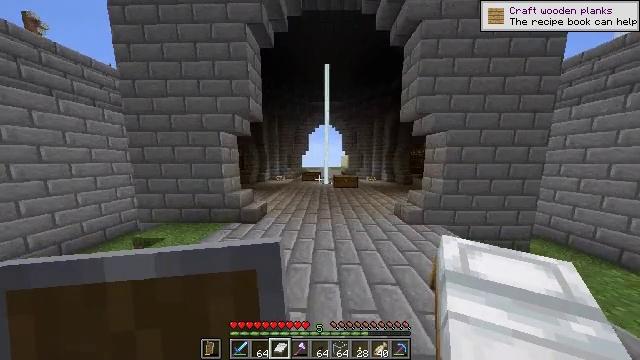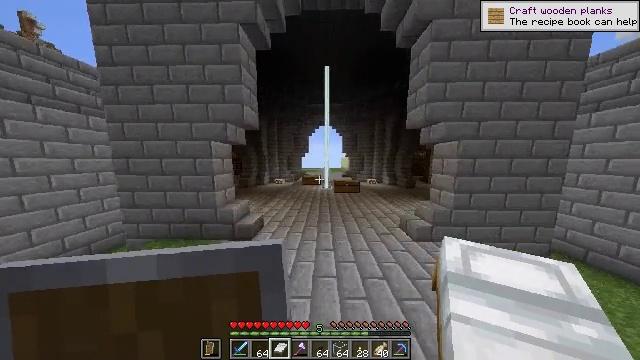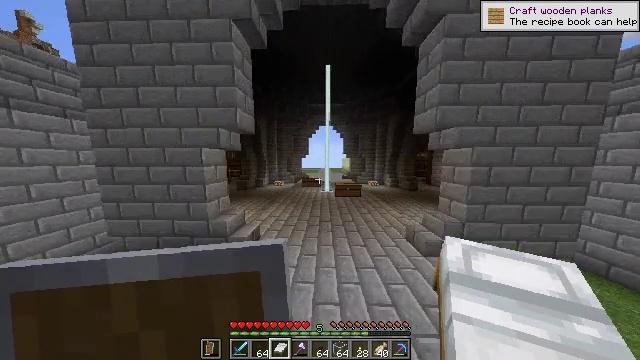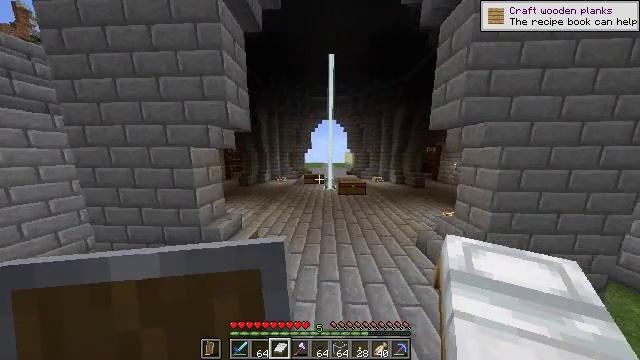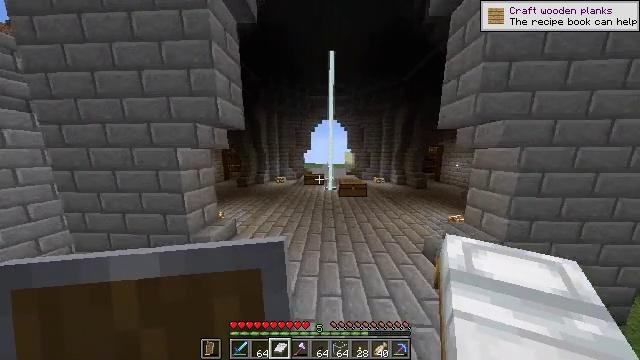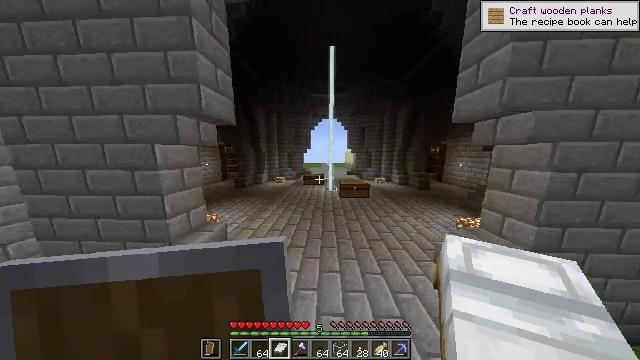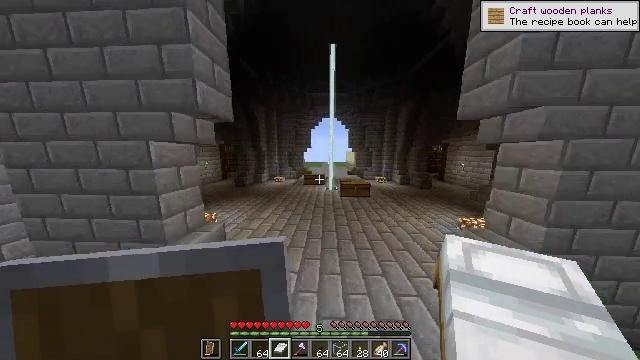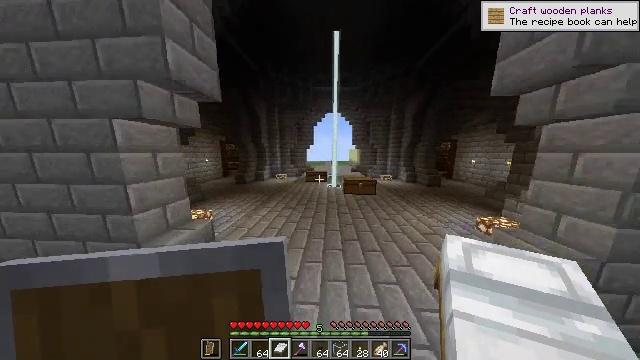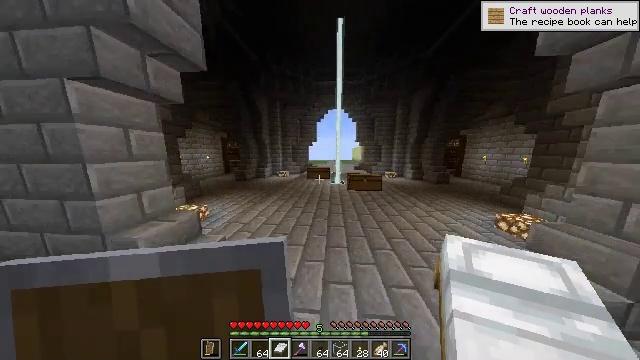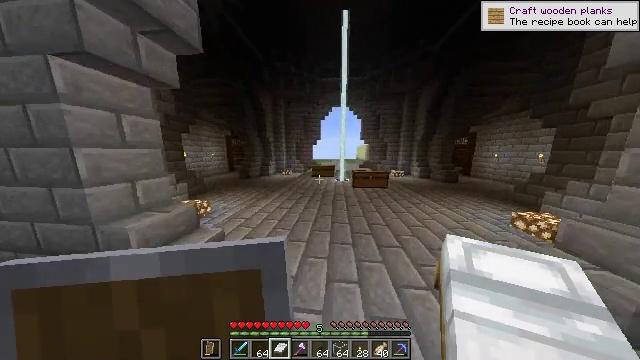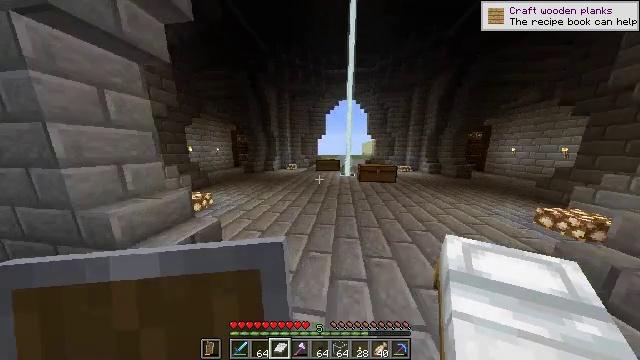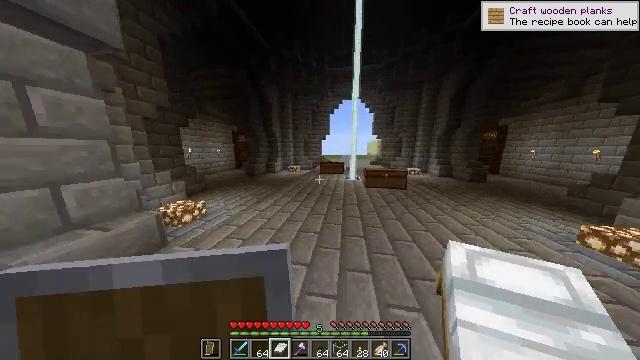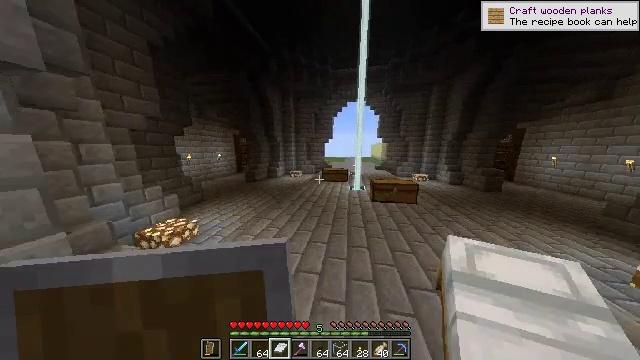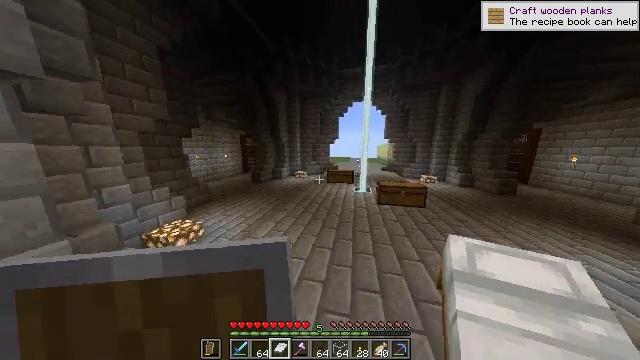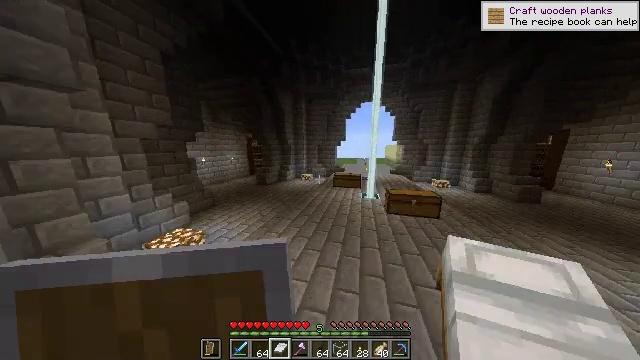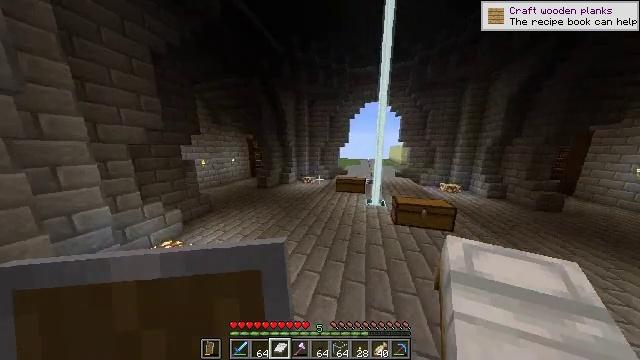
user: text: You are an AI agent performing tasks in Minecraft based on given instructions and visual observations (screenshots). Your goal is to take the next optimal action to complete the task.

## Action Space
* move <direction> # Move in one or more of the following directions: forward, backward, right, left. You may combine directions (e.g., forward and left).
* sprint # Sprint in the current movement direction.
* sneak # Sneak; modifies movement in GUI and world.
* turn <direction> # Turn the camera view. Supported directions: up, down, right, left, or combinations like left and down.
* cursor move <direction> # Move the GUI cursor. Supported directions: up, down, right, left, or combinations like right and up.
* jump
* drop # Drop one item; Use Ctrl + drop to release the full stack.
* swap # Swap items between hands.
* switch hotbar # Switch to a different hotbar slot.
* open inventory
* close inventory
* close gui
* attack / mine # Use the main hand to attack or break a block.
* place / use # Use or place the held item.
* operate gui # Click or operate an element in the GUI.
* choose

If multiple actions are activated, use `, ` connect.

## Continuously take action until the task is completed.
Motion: motion action
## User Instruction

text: Craft some iron bars in the crafting table.
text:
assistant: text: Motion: move forward, jump
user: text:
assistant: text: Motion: move forward, jump
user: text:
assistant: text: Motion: move forward, turn left and down, jump
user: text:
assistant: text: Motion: move forward, jump
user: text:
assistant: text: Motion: move forward, jump
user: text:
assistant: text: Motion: move forward, jump
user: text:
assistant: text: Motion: move forward, turn left, jump
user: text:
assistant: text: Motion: move forward, turn left, jump
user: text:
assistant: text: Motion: move forward, turn left, jump
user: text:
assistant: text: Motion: move forward, turn left and down, jump
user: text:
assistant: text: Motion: move forward, turn left, jump
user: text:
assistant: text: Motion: move forward, turn left, jump
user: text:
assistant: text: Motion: move forward, turn left, jump
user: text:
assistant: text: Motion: move forward, turn left, jump
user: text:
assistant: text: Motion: move forward, turn left, jump
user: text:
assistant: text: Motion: move forward, turn left, jump
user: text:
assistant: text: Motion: move forward and move left, turn left, jump
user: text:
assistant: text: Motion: move forward and move left, turn left and up, jump
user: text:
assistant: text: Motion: move forward, turn left and up, jump
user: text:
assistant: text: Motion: move forward, jump
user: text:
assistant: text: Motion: move forward, jump
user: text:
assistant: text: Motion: move forward, turn left and down, jump
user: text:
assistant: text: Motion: move forward, turn left, jump
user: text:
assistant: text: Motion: move forward, turn left, jump
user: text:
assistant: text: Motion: move forward, jump
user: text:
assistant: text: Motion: move forward, jump
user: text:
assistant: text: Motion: move forward, jump
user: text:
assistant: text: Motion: move forward, jump
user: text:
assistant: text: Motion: move forward, jump
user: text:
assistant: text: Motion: move forward, jump